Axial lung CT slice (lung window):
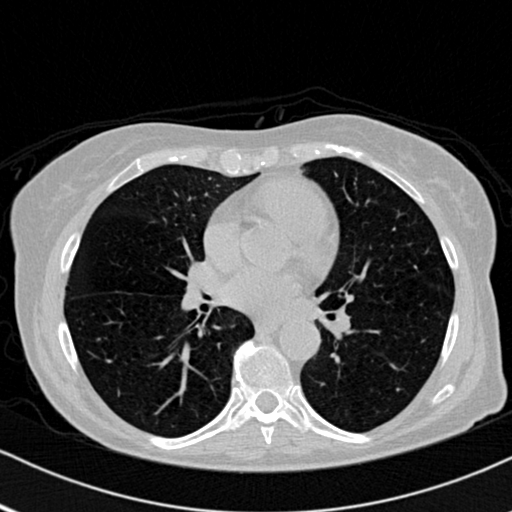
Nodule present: no